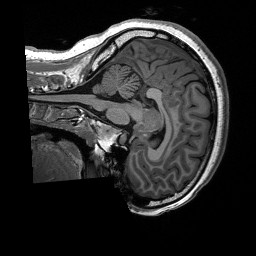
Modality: T1w
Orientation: sagittal
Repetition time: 8 s
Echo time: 0.066 s